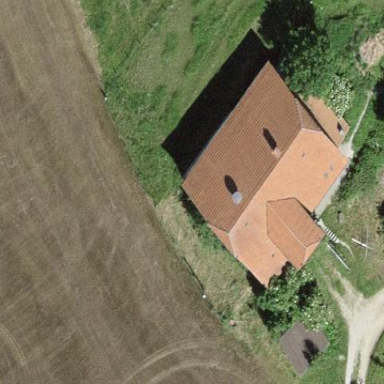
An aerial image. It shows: Farm building.